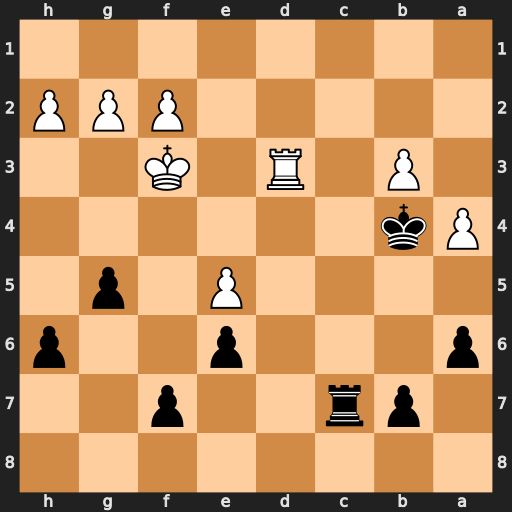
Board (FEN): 8/1pr2p2/p3p2p/4P1p1/Pk6/1P1R1K2/5PPP/8
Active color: b
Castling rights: -
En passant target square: -
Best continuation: Rc3 Rxc3 Kxc3